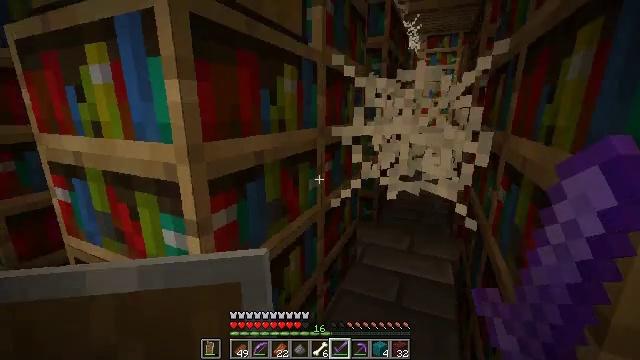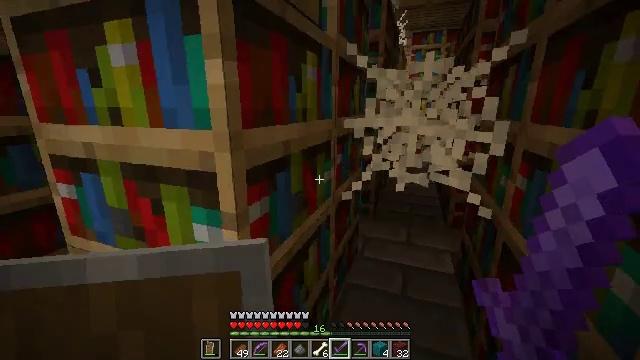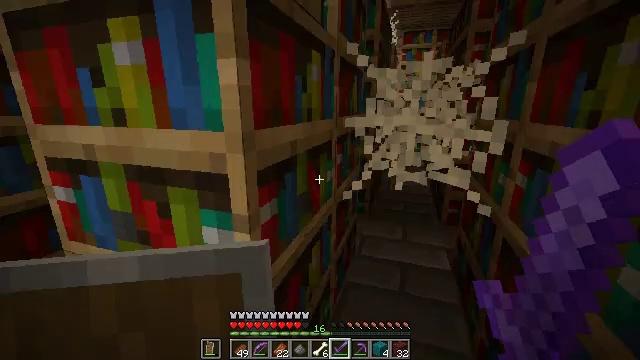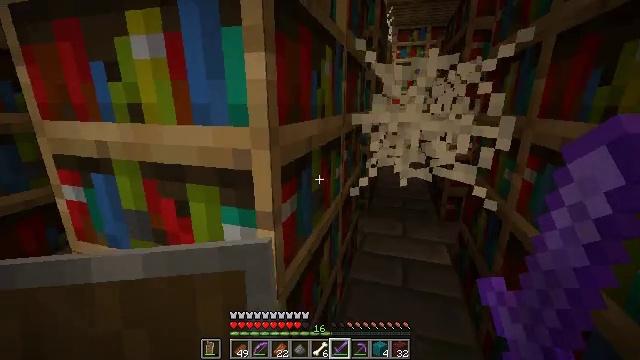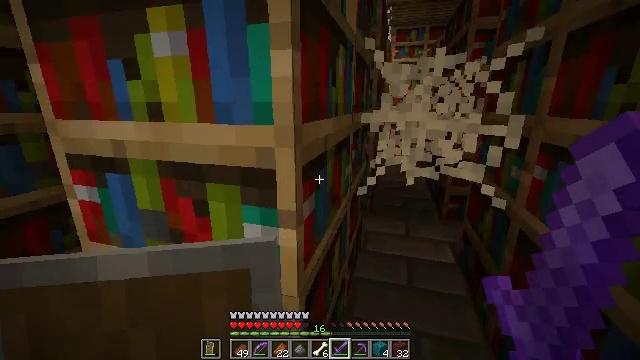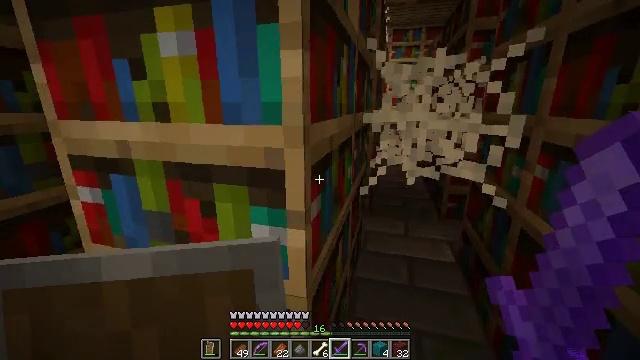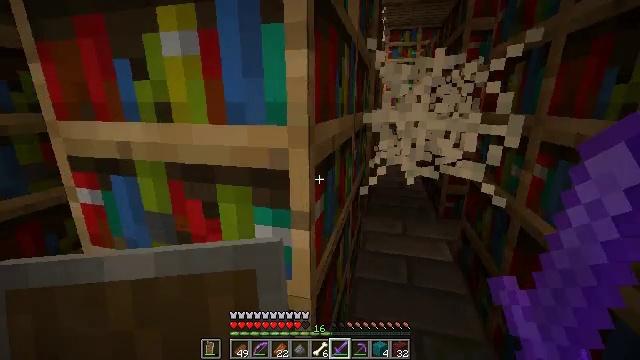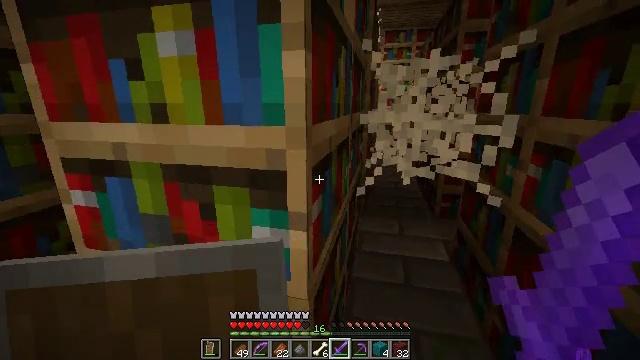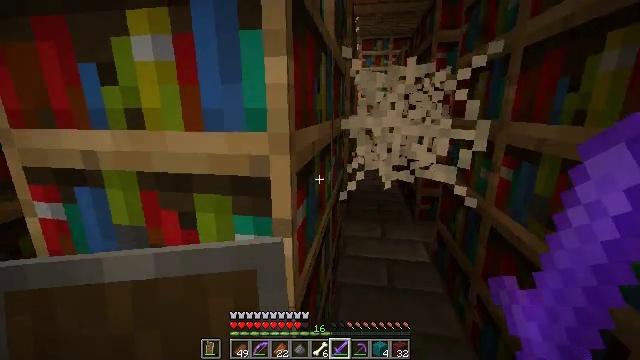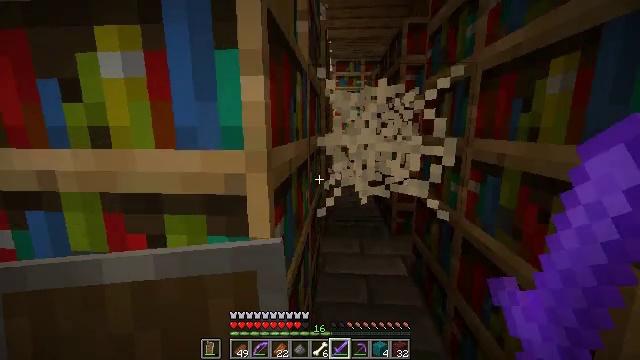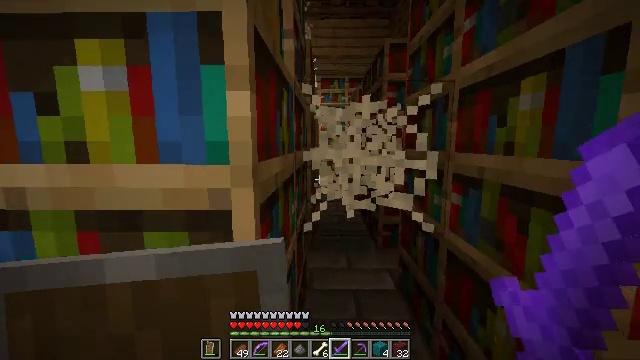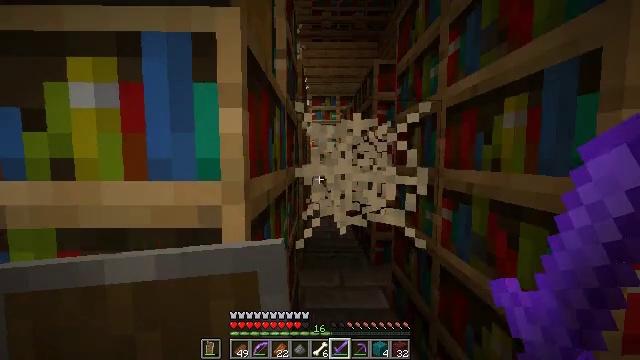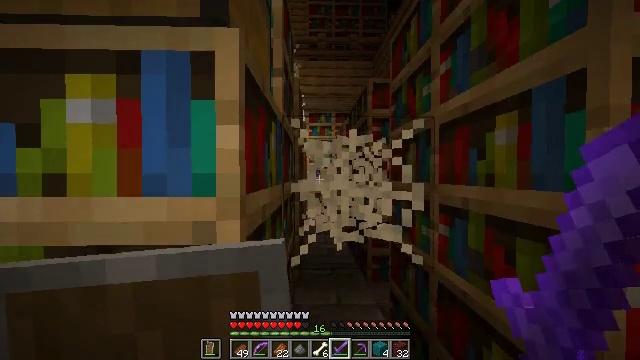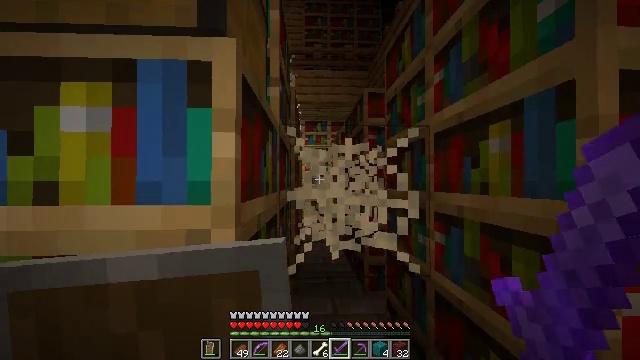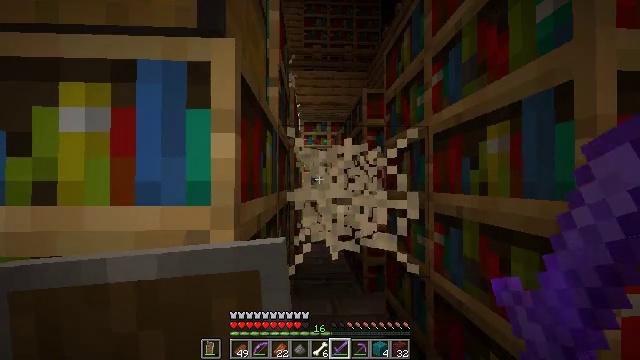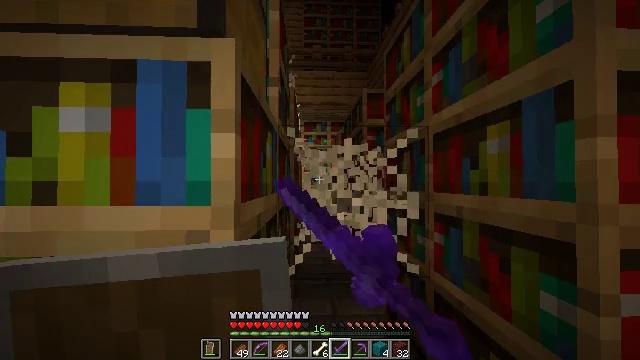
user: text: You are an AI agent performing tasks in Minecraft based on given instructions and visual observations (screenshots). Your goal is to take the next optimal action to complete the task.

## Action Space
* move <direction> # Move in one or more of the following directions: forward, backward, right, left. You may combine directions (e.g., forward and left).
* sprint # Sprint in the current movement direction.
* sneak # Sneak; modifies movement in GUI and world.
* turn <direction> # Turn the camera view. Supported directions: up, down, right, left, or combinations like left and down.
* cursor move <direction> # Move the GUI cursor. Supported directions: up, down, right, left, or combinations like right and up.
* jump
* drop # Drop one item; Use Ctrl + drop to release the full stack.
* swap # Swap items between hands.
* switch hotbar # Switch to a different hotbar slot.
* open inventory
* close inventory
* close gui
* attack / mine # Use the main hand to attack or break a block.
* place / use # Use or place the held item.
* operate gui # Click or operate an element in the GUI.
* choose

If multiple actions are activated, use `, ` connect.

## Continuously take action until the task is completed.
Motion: motion action
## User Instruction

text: Collect cobweb using shears for string.
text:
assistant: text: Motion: move left, turn right
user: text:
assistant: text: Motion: turn right
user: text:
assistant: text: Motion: turn right
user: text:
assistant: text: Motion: no_op
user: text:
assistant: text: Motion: no_op
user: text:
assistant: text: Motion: no_op
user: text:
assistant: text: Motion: no_op
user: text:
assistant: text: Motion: turn right and up
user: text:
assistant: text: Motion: turn right and up
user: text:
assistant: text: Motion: turn right and up
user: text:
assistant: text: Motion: turn right and up
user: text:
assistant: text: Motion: turn up
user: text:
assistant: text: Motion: turn up
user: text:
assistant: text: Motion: attack / mine
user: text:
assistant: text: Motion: attack / mine
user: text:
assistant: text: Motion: attack / mine
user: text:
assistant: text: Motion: attack / mine
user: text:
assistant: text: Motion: attack / mine
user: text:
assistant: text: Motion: attack / mine
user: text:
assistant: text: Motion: attack / mine
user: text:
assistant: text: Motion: attack / mine
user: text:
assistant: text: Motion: attack / mine
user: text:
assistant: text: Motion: attack / mine
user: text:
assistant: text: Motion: attack / mine
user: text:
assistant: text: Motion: attack / mine
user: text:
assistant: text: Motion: turn left and up
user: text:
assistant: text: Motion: turn left and up
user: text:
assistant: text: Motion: turn left and up
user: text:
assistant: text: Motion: turn left and up
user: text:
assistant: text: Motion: turn left and up